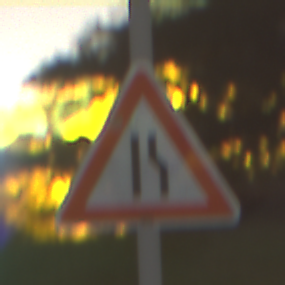
Verkehrszeichen: EinseitigVerengteFahrbahnRechts
Umgebung: Outdoor, Suburban
Tageszeit: Night
Wetter: Clear
Licht: Artificial
Jahreszeit: NotSpecified
Kontrast: MediumContrast